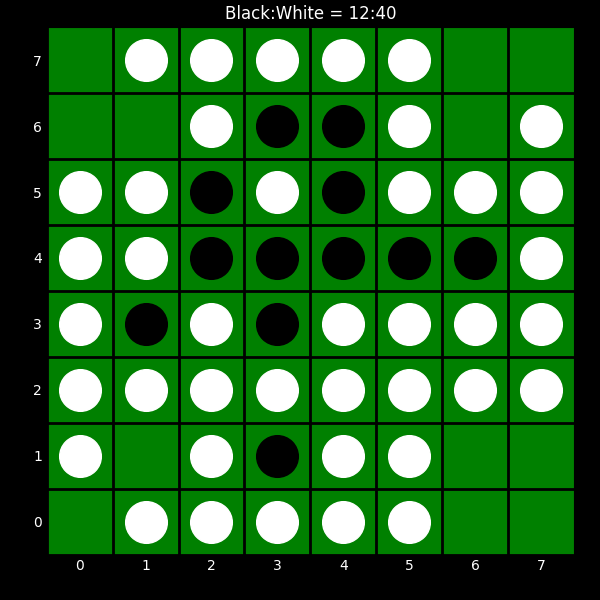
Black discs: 12
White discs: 40